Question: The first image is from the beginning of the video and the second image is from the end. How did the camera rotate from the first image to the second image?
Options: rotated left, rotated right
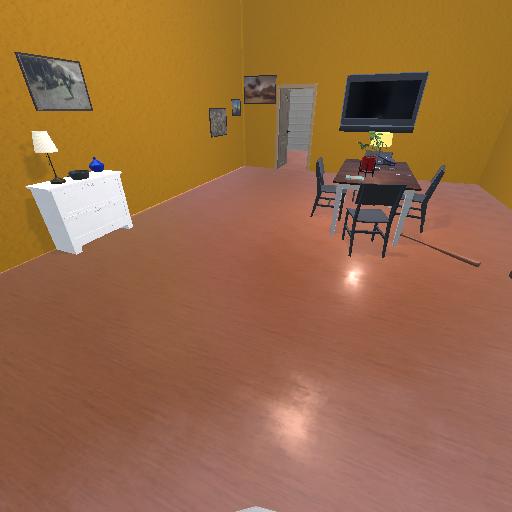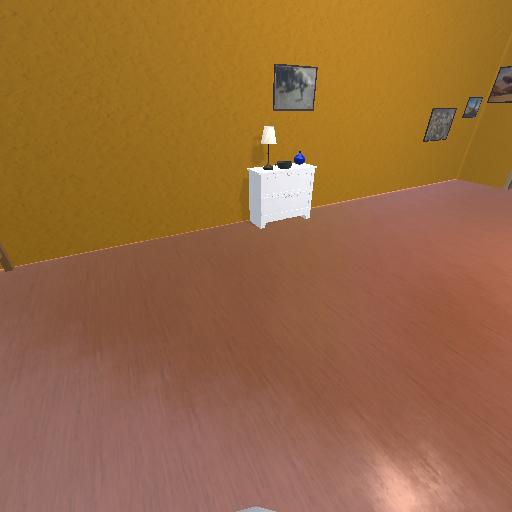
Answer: rotated left